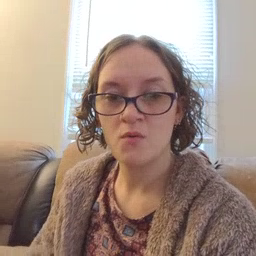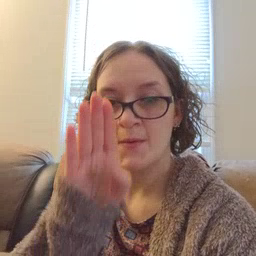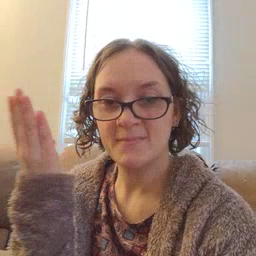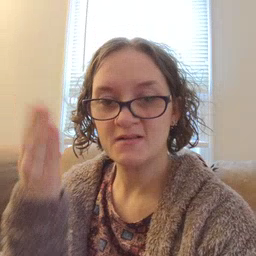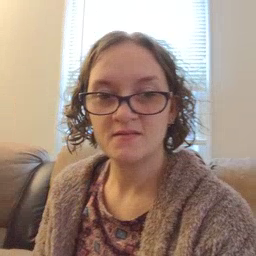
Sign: open